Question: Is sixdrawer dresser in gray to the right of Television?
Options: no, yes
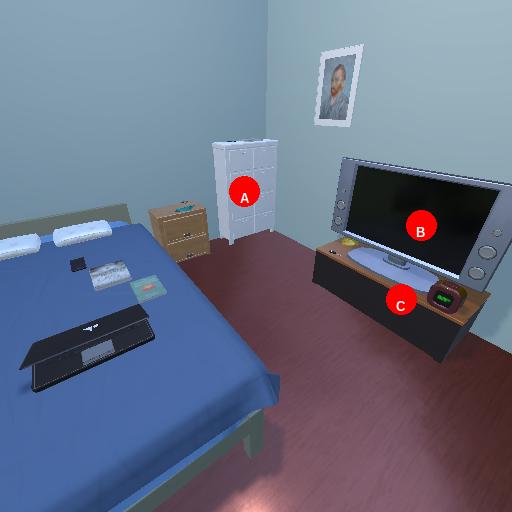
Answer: no